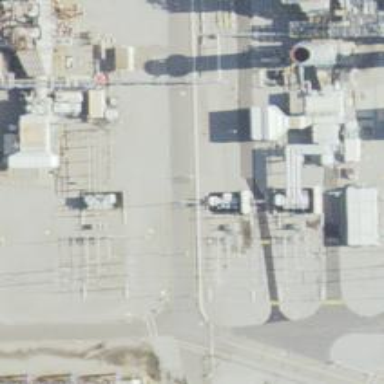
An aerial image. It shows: Switch used for power control.